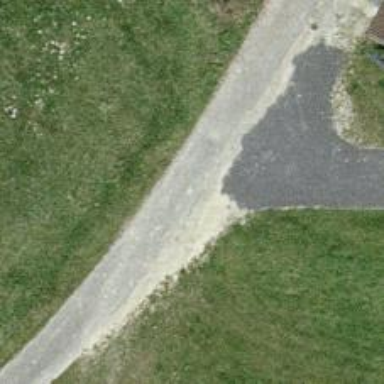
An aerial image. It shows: Well-maintained track road of grade 1.